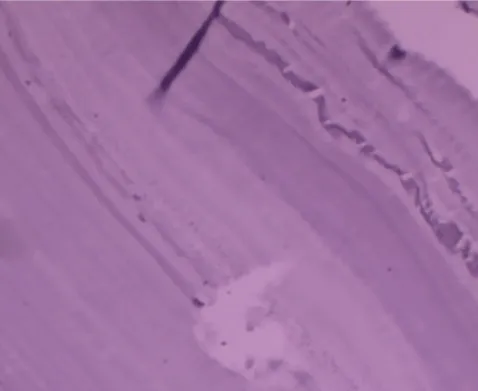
In the histopathological examination, after Hematoxylin and Eosin (H&E) staining of the cyst, endocyst's germinal layer could be seen.
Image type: pathology (h&e)